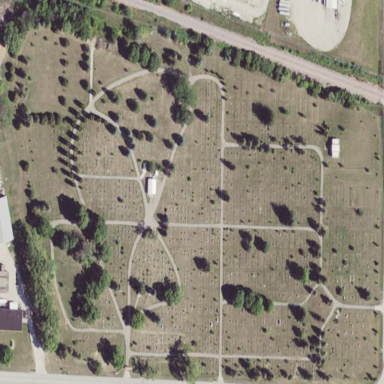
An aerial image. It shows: Cemetery.